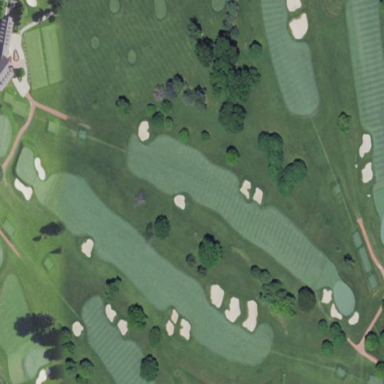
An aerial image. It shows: Scenic golf fairway.